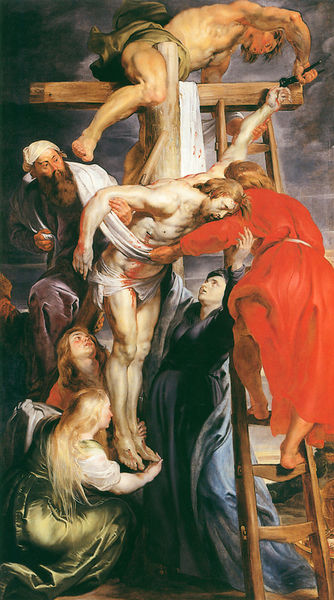
Titel: Die Kreuzabnahme
Künstler: Peter Paul Rubens
Institution: Valenciennes, Musée des Beaux-Arts de Valenciennes
Schlagwörter: gemälde, gewitter, himmel, rubens, weiß, wolken, frauen, bewegung, männer, nacht, schwarz, rot, tuch, malerei, barock, tod, tot, trauer, pastos, farbe, leiter, nagel, nägel, blut, kreuz, farbauftrag, christus, jesus, kreuzabnahme, kreuzigung, wunden, hammer, dramatisch, balu, maria, maria magdalena, leinentuch, christi, zange, abnahme, flandern, passion, mutter christi, leiiter